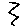
Label: zigzag